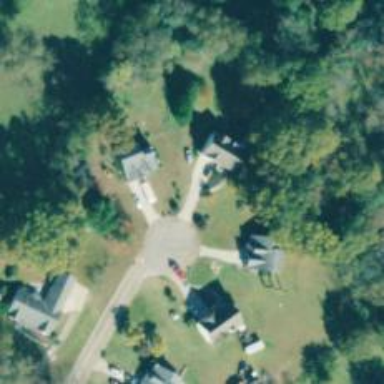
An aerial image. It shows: Driveway.